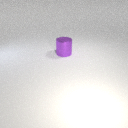
large purple metal cylinder